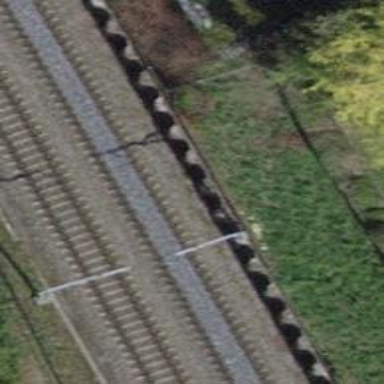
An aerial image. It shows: Single-track electrified railway with contact line.